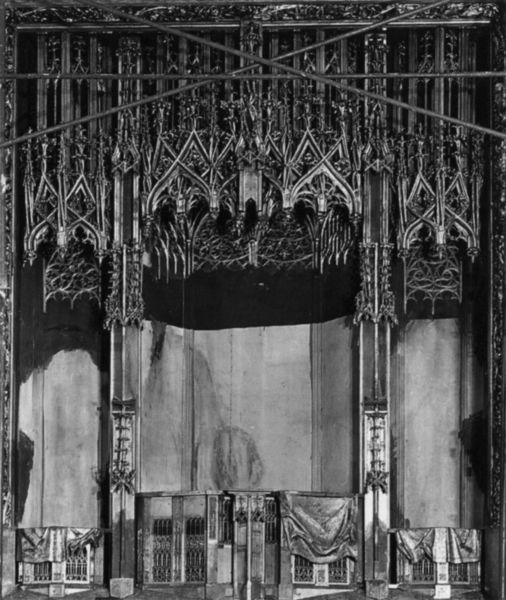
Titel: Hochaltar, leerer Schrein
Künstler: Michael Pacher
Standort: St. Wolfgang (Salzkammergut)
Institution: Wallfahrts- und Pfarrkirche
Schlagwörter: dunkel, schatten, weiß, grau, hell, hintergrund, holz, licht, pfeiler, schwarz, stützen, säulen, tür, tuch, architektur, rahmen, stein, innenraum, vorhang, kirche, gold, stoff, tücher, decke, musik, gotik, balkon, bogen, leer, giebel, mauer, romantik, zerstörung, detail, glanz, dekor, ornamente, metall, geländer, hoch, tor, foto, fotografie, bögen, gestänge, nische, gerüst, schwarz-weiß, kunst, altar, hochaltar, schnitzerei, photo, orgel, stäbe, zelle, üppig, gotisch, kanzel, spitzbogen, spitzbögen, mittelalter, chor, baldachin, filigran, streben, konstrukt, vergoldung, geschnitzt, rückwand, schnitzwerk, flechtwerk, maßwerk, nischen, fialen, tabernakel, fiale, gesprenge, altaraufsatz, retabel, schnitzaltar, renovierung, lee, flügelaltar, reparatur, reliquiar, holzschnitzerei, zierat, beichtstuhl, heiliger rock, verhängt, r, reatbel, hinterwand, emproe